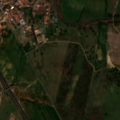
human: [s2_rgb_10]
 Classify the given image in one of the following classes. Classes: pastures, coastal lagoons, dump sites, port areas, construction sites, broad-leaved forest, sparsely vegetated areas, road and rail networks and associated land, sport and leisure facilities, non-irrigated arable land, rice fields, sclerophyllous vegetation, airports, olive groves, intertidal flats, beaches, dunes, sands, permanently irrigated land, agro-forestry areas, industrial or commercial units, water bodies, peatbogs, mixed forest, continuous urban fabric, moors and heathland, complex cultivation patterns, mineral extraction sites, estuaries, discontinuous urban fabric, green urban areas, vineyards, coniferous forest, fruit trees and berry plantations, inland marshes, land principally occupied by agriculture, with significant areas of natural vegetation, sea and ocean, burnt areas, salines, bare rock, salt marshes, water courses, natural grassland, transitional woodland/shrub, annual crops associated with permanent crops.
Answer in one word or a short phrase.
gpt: non-irrigated arable land, complex cultivation patterns, agro-forestry areas, transitional woodland/shrub